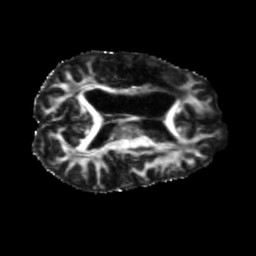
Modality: FA
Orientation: axial
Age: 42
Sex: male
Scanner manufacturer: siemens
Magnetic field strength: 3 T
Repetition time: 5.25 s
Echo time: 0.08 s